Interaction volume radius: 10 \u00c5
Interaction volume height: 30 \u00c5
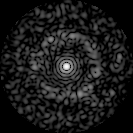
Disorder parameter: 0.8312